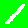
Digit: 1